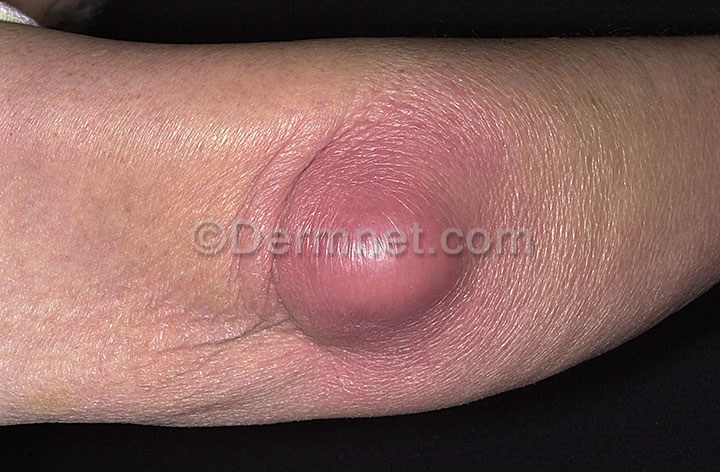
Disease: Cellulitis Impetigo and other Bacterial Infections